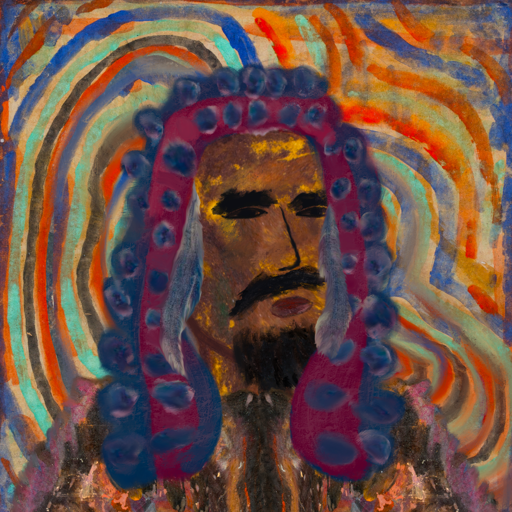
Background: Sisters, Head And Neck Side: Comrade, Face Side: Mosgoul, Bust: Gypsy_Queen, Hair Side: Hill_Girl, Head Accessory: Blank, Second Necklace: Blank, Necklace: Blank, Baby: Blank